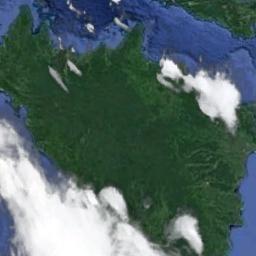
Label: cloud